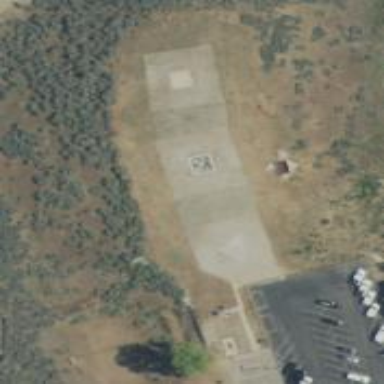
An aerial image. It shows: Image of helipad at airport.